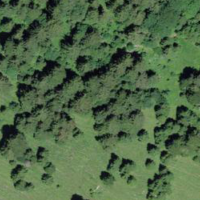
EUNIS habitat code: 43
Species observed at this site:
Silene dioica